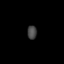
Tissue: lung
Cell type: B cells
Senescence score: 0.5529
Nuclear area (px): 129
Mean DAPI intensity: 68.388